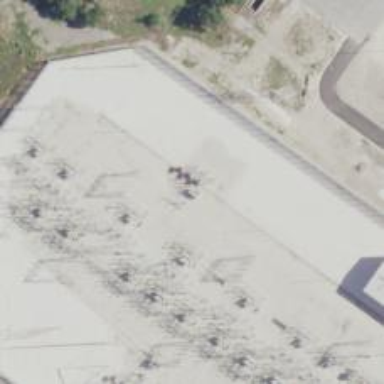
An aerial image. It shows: Switch for power supply.